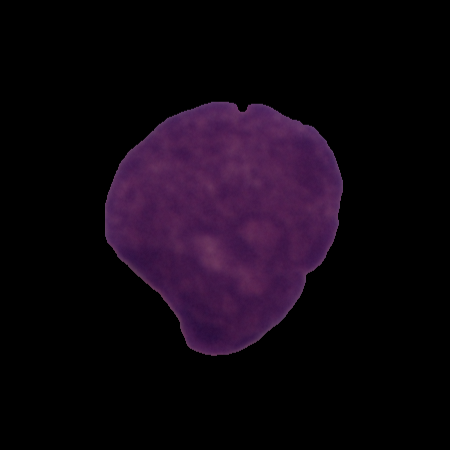
Label: cancer